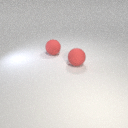
large red rubber sphere to the right of large red rubber sphere